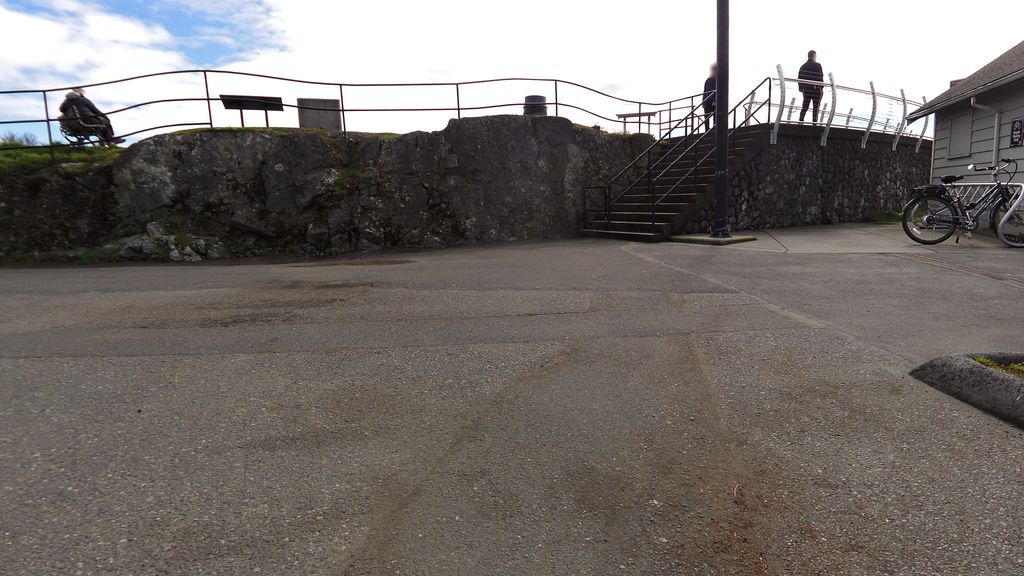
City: victoria